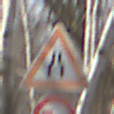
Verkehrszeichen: VerengteFahrbahn
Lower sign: UeberholverbotKraftfahrzeuge
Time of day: MorningAfternoon
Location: Outdoor (Nature)
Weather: Clear
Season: Winter
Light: Natural